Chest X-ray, PA view. Patient: 61 years old, sex F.
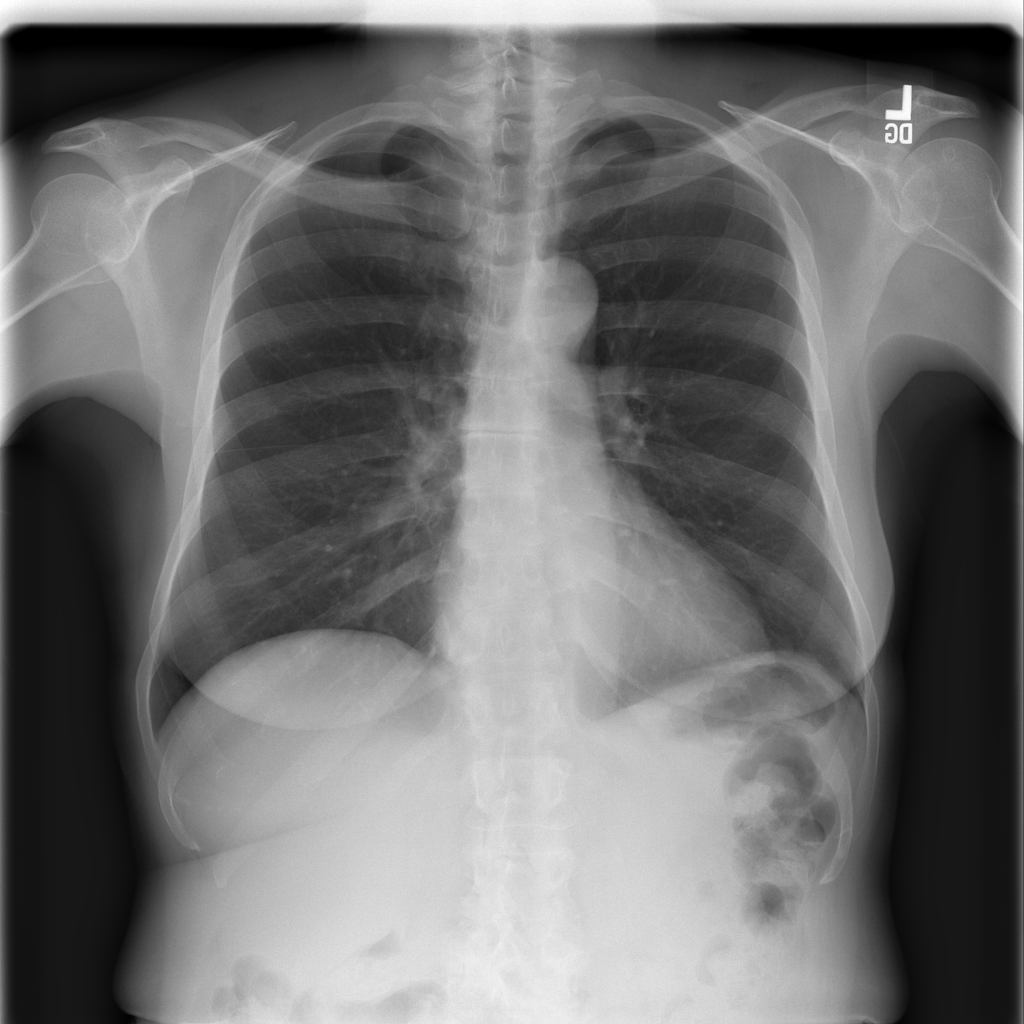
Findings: Infiltration